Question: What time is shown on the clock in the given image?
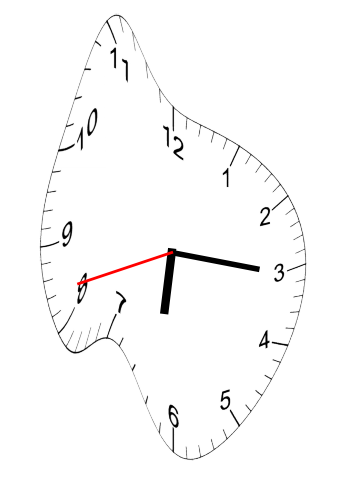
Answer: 06:15:42